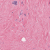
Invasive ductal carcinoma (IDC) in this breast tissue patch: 1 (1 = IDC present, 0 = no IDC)